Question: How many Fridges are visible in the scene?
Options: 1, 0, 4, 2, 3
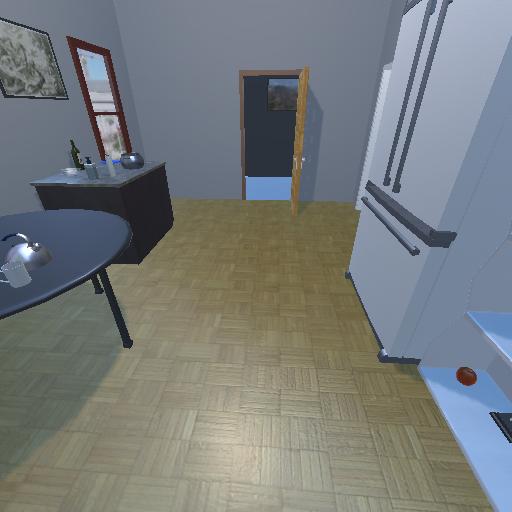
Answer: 1